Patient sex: F
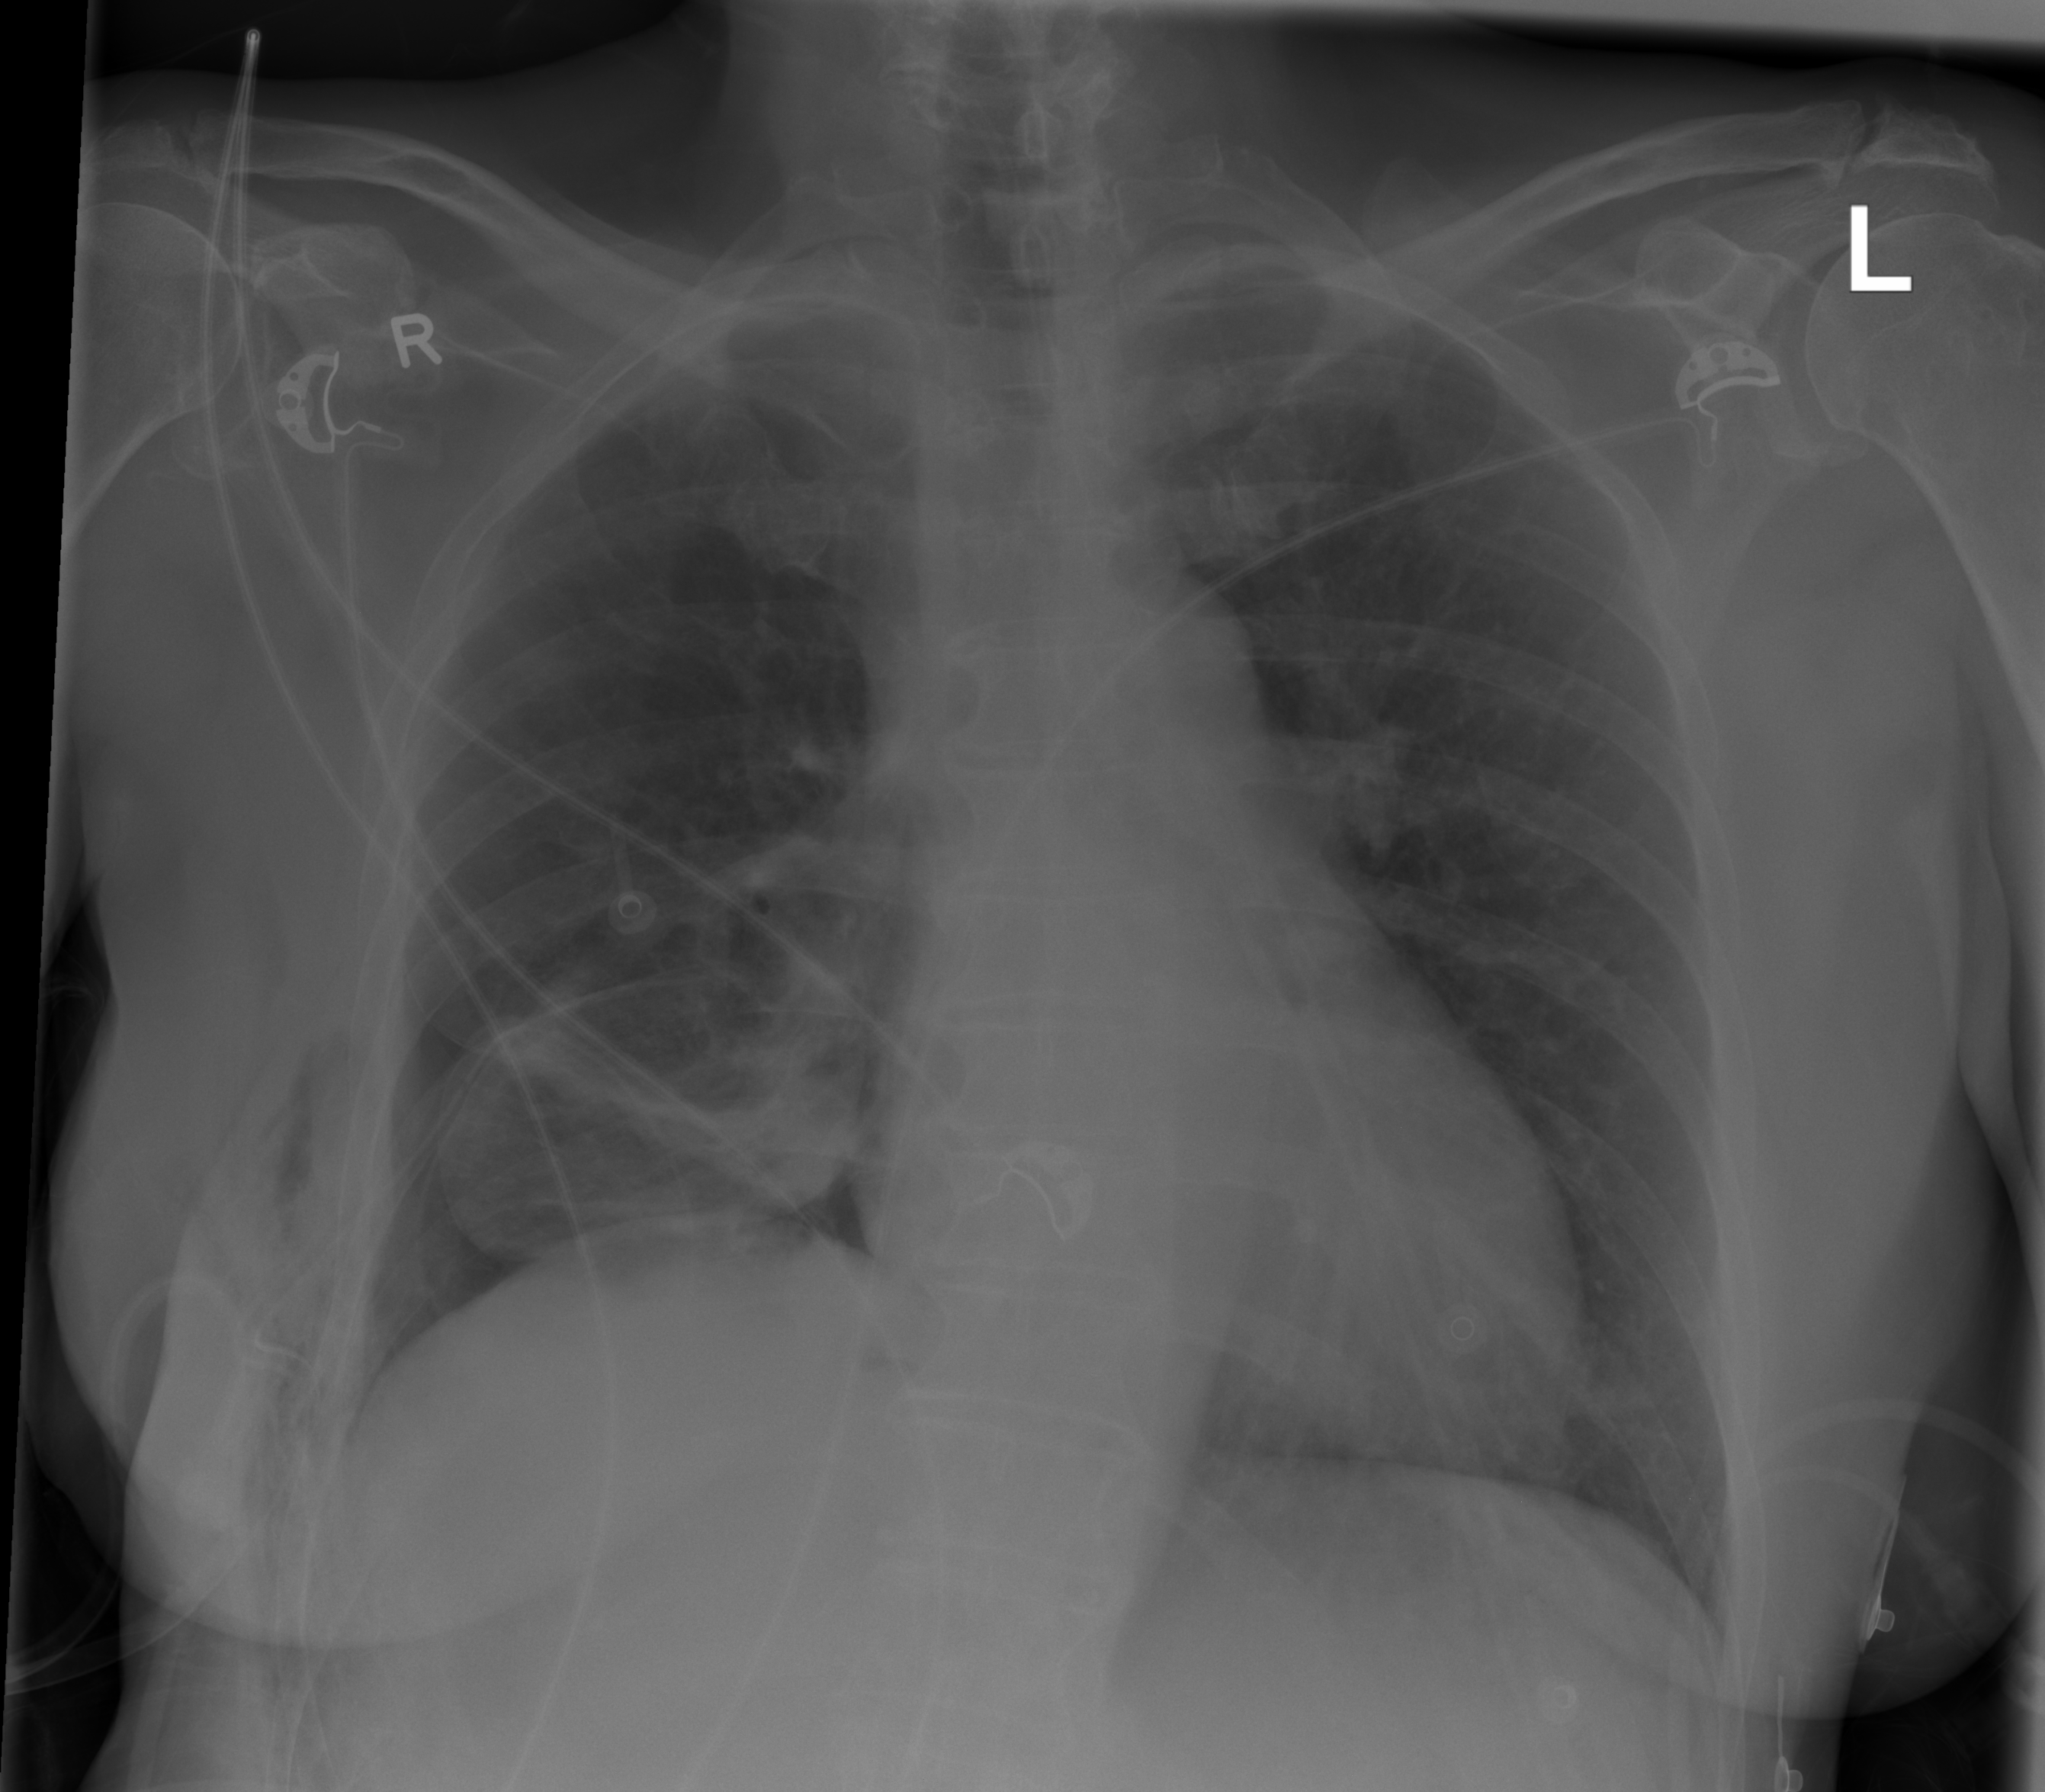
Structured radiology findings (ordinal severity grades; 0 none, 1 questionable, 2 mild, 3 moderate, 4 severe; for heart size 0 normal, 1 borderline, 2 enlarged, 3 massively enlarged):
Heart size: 0
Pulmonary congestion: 0
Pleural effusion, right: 0
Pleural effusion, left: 0
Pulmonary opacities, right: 0
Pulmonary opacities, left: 0
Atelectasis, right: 2
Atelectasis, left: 0